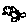
Label: bird